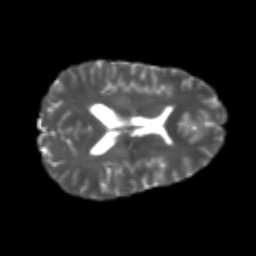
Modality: T2w
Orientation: axial
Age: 24
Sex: female
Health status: healthy
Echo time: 0.074 s